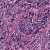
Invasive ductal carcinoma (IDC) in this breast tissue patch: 1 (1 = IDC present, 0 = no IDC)